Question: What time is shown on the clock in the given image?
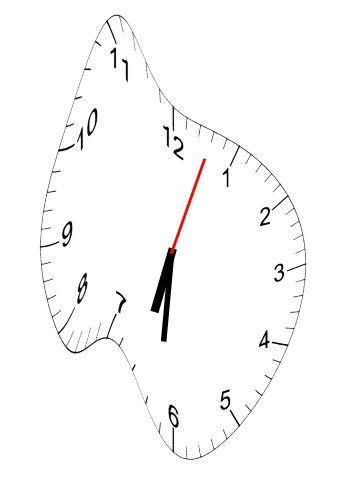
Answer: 06:31:03